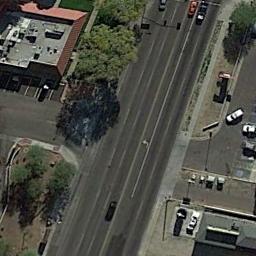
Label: freeway